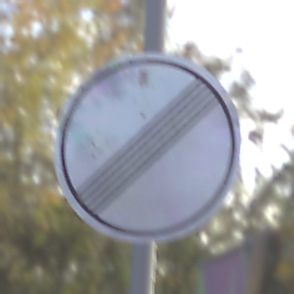
Verkehrszeichen: EndeSaemtlicherBegrenzungen
Umgebung: Outdoor, Urban
Tageszeit: MorningAfternoon
Wetter: PartlyCloudy
Licht: Natural
Jahreszeit: NotSpecified
Kontrast: MediumContrast